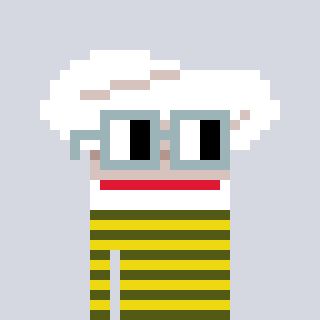
a pixel art character with square dark gray glasses, a chef hat-shaped head and a yellow-colored body on a cool background